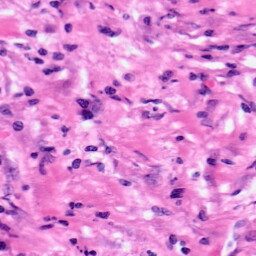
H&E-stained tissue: Pancreatic